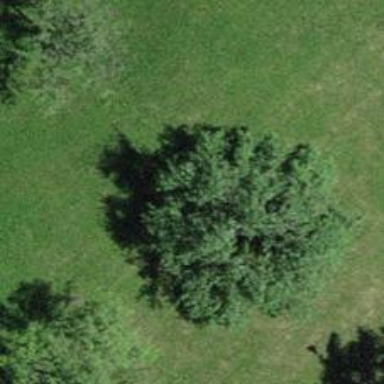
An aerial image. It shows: Single tag "natural: tree."